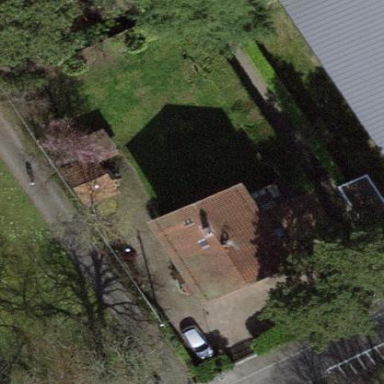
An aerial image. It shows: Garden enclosed by fence.